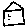
Label: house